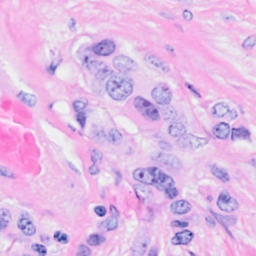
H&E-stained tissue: Breast